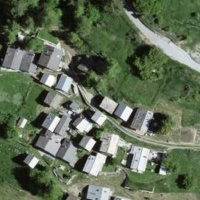
EUNIS habitat code: 32
Species observed at this site:
Erebia alberganus